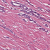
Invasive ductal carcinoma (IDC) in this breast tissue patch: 1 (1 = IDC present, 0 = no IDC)